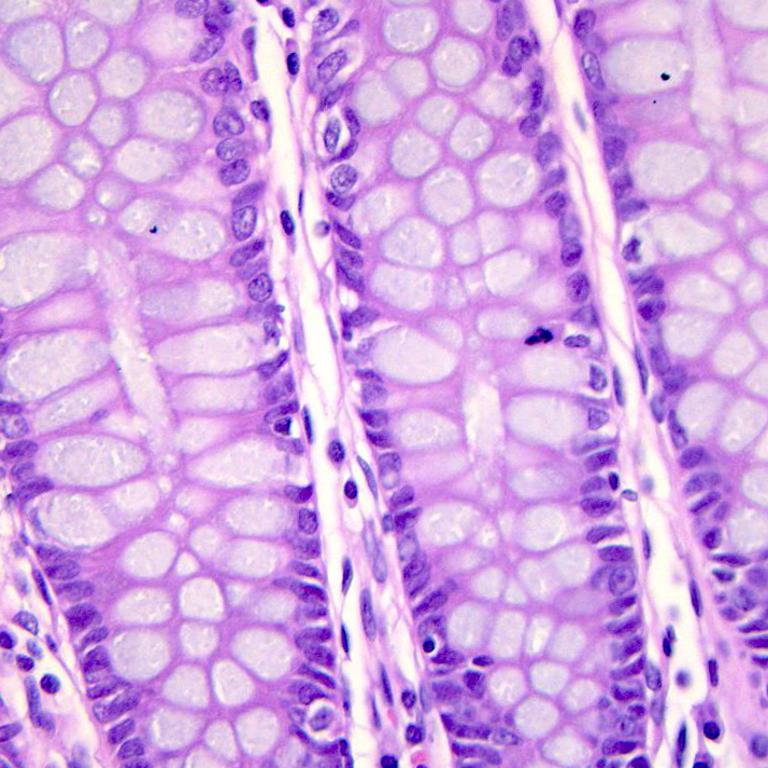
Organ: colon
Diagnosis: benign